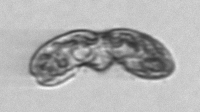
Label: Karenia